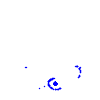
Particle: electron